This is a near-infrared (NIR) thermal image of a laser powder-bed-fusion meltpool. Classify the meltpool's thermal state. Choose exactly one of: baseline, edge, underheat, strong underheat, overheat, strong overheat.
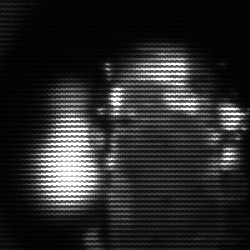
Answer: strong underheat